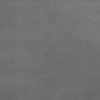
Label: dusty